Question: I'm trying to import a project done in Eclipse to Android Studio. While importing, I'm getting the following error:
'''
"There are unrecoverable errors which must be corrected first"
Library reference ../../../../workspace/android-support-v7-appcompat could not be found
'''
I tried copying appcompat folder to the root directory of project, still same error. How can I resolve it?
Please refer the screenshot for more details
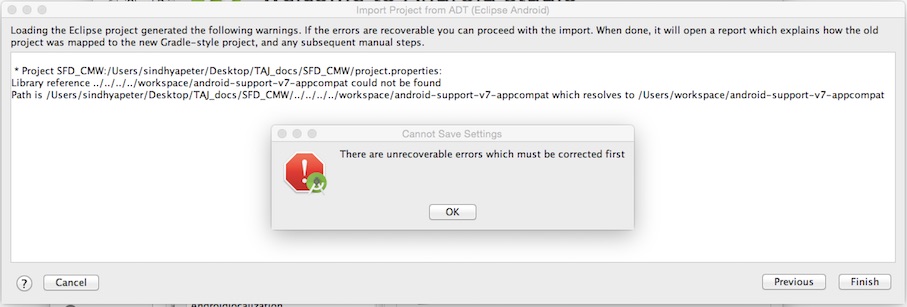
Answer: Finally, I found a way..I opened the 'project.properties' file in a text editor and removed the line which was related to 'appcompat'. Then I managed to import the project without errors. After successful import, I added 'appcompat' as a dependency as answered by Gabriele Mariotti. Thanks Gabriele Mariotti.